Question: I'm currently trying to space out some custom cells in a UICollectionViewFlowLayout with dynamically sized cells. What I'm finding out is that the spacing in between the cells is inconsistent. I've been reading up on the layout, and I've implemented all the delegate methods to control minimum sizing, but those seem to have no effect. Here is the view as it stands now

And here is my code for sizing:
In the layout and view delegate:
'''
- (CGFloat) collectionView:(UICollectionView *)collectionView layout:(UICollectionViewLayout *)collectionViewLayout minimumInteritemSpacingForSectionAtIndex:(NSInteger)section {
return 5;
}
- (CGFloat) collectionView:(UICollectionView *)collectionView layout:(UICollectionViewLayout *)collectionViewLayout minimumLineSpacingForSectionAtIndex:(NSInteger)section {
return 5;
}
- (CGSize) collectionView:(UICollectionView *)collectionView layout:(UICollectionViewLayout *)collectionViewLayout sizeForItemAtIndexPath:(NSIndexPath *)indexPath {
Tag *tag = [[Search sharedManager] tagAtIndexPath:indexPath];
NSString *labelText = tag[@"Name"];
CGSize labelTextSize = [labelText sizeWithAttributes:@{NSFontAttributeName: [UIFont systemFontOfSize:8.0f]}];
return labelTextSize;
}
'''
The custom cell
'''
@implementation TagCellCollectionViewCell
- (id) initWithFrame:(CGRect)frame {
self = [super initWithFrame:frame];
if (self) {
self.tagBtn.titleLabel.font = [UIFont systemFontOfSize:8.0f];
self.tagBtn = [UIButton buttonWithType:UIButtonTypeCustom];
// self.tagBtn.frame = CGRectMake(-frame.size.width/4+20, -frame.size.width/4+5, frame.size.width, frame.size.height);
[[self.tagBtn layer] setBorderColor:[[UIColor colorWithRed:234.0f/255.0f green:99.0f/255.0f blue:74.0f/255.0f alpha:1.0f] CGColor]];
[[self.tagBtn layer] setBorderWidth:1.0f];
self.tagBtn.backgroundColor = [UIColor whiteColor];
[self.tagBtn setTitleColor:[UIColor colorWithRed:234.0f/255.0f green:99.0f/255.0f blue:74.0f/255.0f alpha:1.0f] forState:UIControlStateNormal];
[self.contentView addSubview:self.tagBtn];
}
return self;
}
@end
'''
What am I missing here that will put a consistent amount of space between each cell?
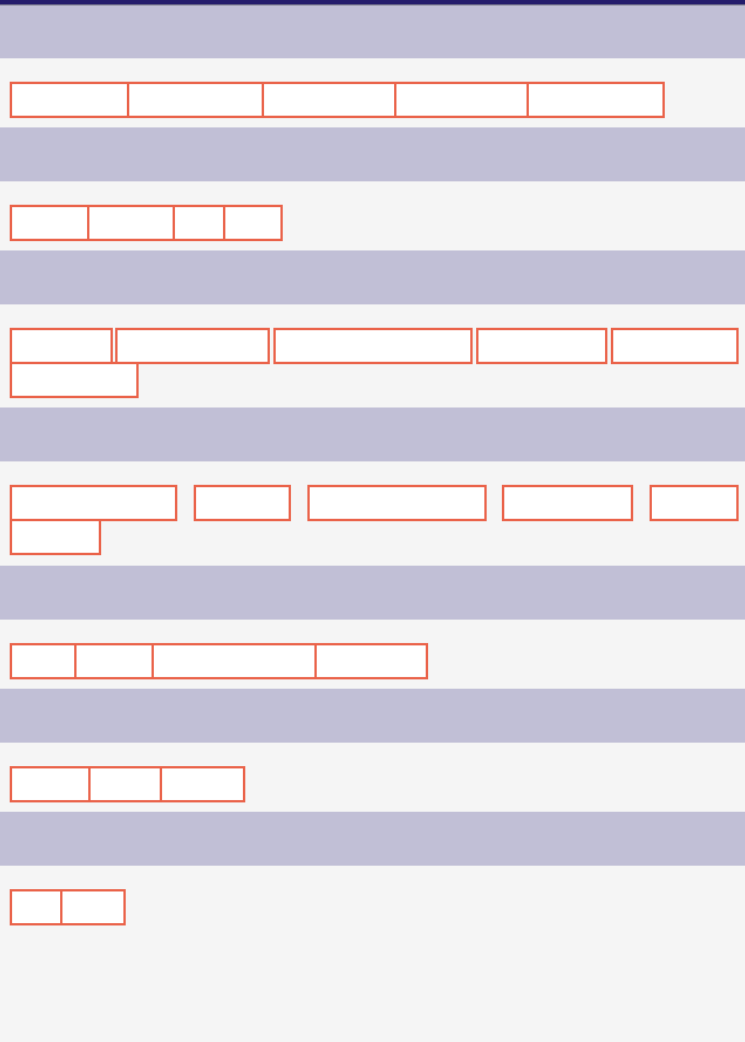
Answer: The problem here was that the item being returned from
'''
- (CGSize) collectionView:(UICollectionView *)collectionView layout:(UICollectionViewLayout *)collectionViewLayout sizeForItemAtIndexPath:(NSIndexPath *)indexPath
'''
was overlapping the minimumInterimSpacing value. Since I was looking for something with systemfontofsize = 8, I needed to ensure that my interim spacing went above that value. Setting it to the 5 I had above caused it to conflict in odd ways, setting it to 15 spaces the cells out evenly because the number of pixels in between the cells is greater than the calculated size.